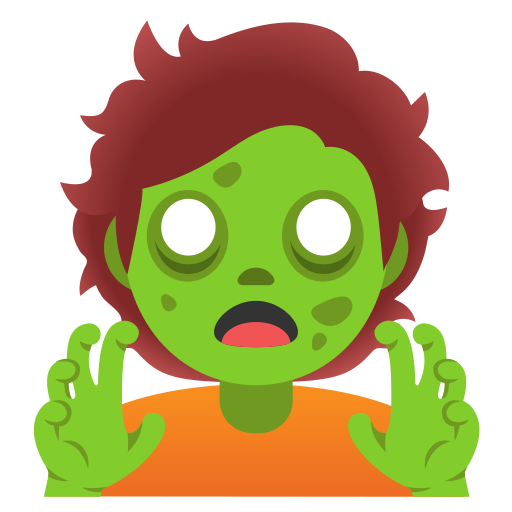
Emoji: 🧟